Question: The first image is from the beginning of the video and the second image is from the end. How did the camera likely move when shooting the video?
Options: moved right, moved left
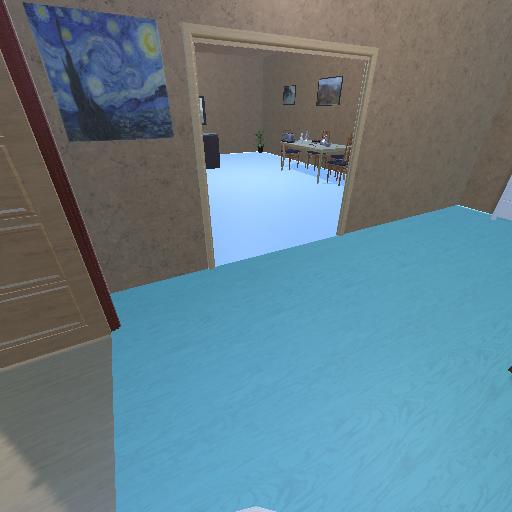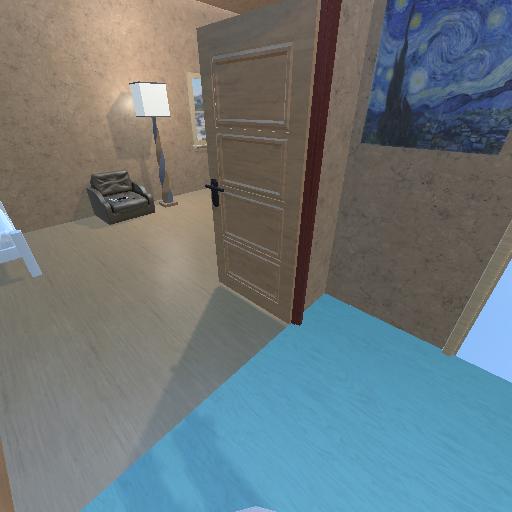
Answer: moved right